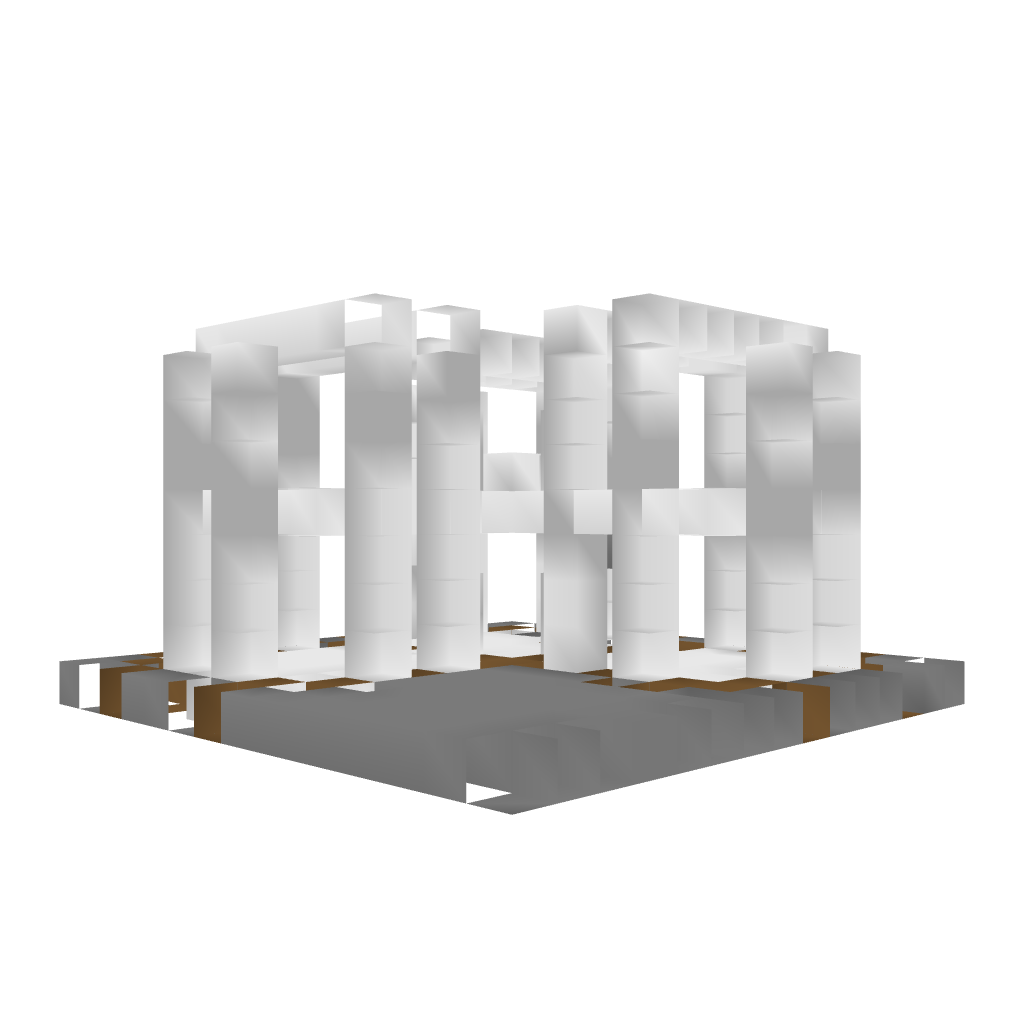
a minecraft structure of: Modern House #7 bad low quality